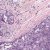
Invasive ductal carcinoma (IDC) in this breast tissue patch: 0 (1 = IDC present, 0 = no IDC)